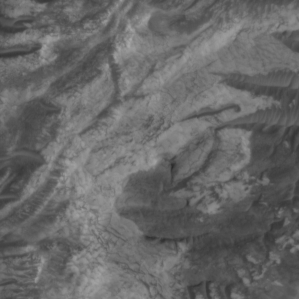
Label: non_frost